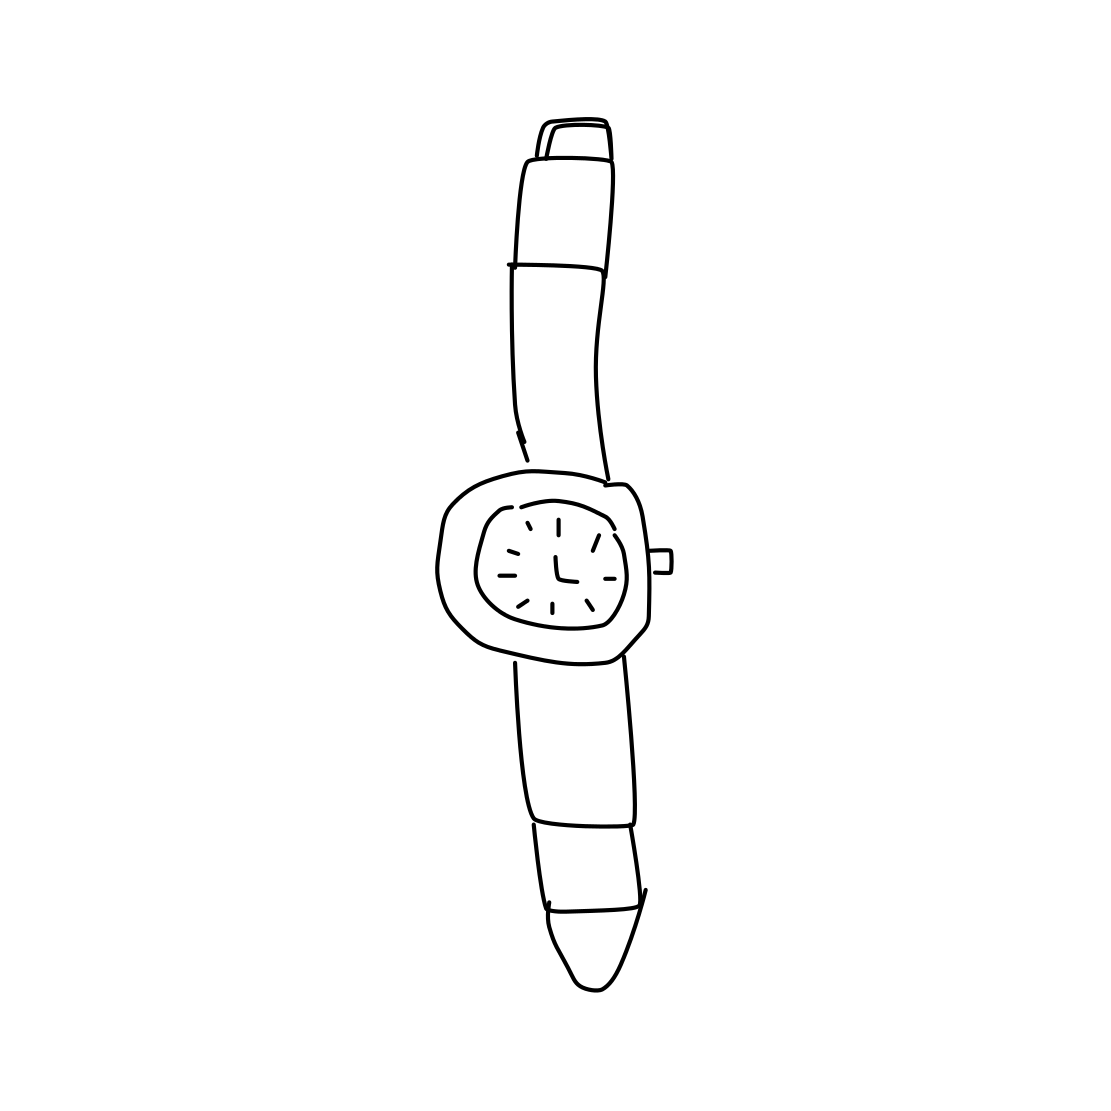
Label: wrist-watch